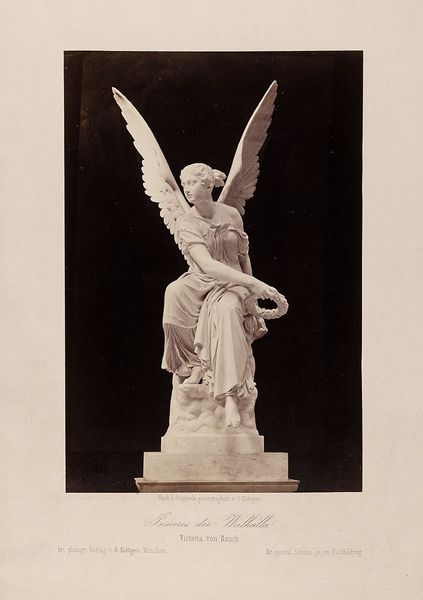
Titel: Inneres der Walhalla: Victoria von Rauch
Künstler: Georg Böttger
Standort: Hamburg
Institution: Museum für Kunst und Gewerbe Hamburg
Schlagwörter: skulptur, statue, plastik, foto, fotografie, photographie, denkmal, pantheon, photo, karton, gottheiten, victoria, standbild, monument, albumin, bildhauerkunst, lichtbild, bildwerke, angewandte und bildende kunst, hessische systematik, schwarzweißpositivverfahren, silbersalzverfahren, schwarzweißfotografie, reproduktionsfotografie, kunstreproduktion, reproduktionsphotographie, albuminpapier